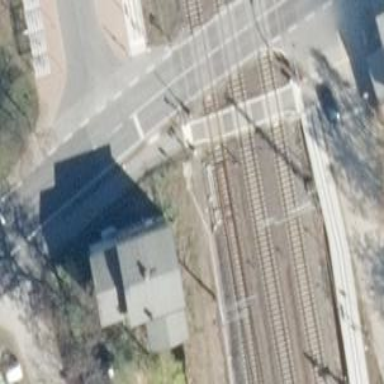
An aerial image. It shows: Milestone along the railway track with catenary mast.